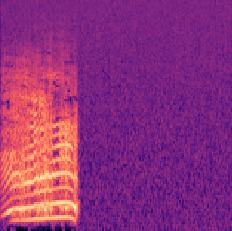
Sound class: Cow